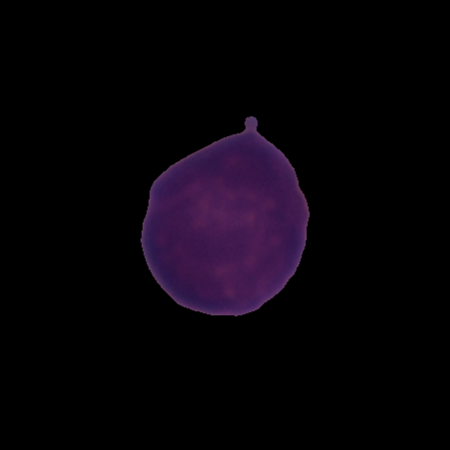
Label: healthy